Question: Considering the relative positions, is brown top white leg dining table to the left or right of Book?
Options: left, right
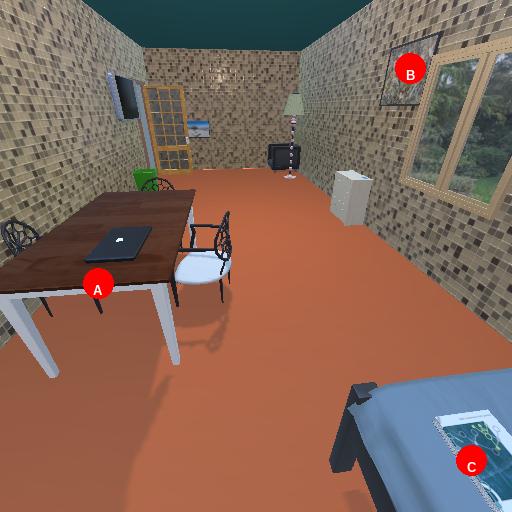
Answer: left